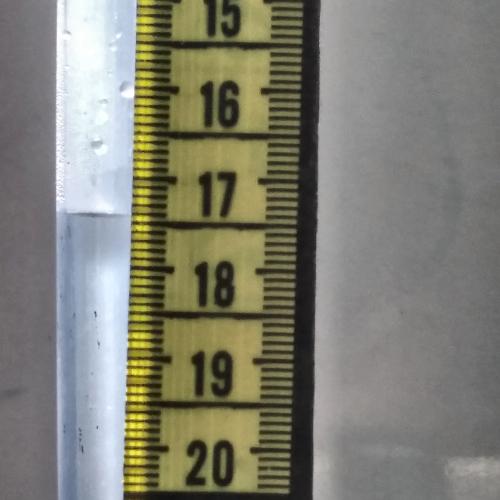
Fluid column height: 17.4 cm